Question: I want to make the external link background yellow by adding 'class = 'external'' to them, I don't know how to achieve that. Could someone please help? How to identify external link and how to add class to them accordingly?
'''
<style>
.external { background-color: yellow }
</style>
<ul>
<li><a href="http://google.com">http://google.com</a></li>
<li><a href="/tutorial">/tutorial.html</a></li>
<li>
<a href="ftp://ftp.com/file.zip">ftp://ftp.com/file.zip</a>
</li>
<li><a href="http://nodejs.org">http://nodejs.org</a></li>
</ul>
'''
The result should look like this:

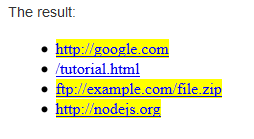
Answer: One approach:
'''
// use Array.prototype.forEach to iterate over the elements returned by
// document.querySelectorAll('li a'):
Array.prototype.forEach.call(document.querySelectorAll('li a'), function (aElem) {
// if the hostname of the <a> element is not the same as the hostname of
// of the current window:
if (aElem.hostname !== window.location.hostname) {
// we can add the 'external' class-name to the element's classList:
aElem.classList.add('external');
}
});
'''
'''
.external {
background-color: #ffa;
}
'''
'''
<ul>
<li><a href="http://google.com">http://google.com</a></li>
<li><a href="/tutorial">/tutorial.html</a></li>
<li>
<a href="ftp://ftp.com/file.zip">ftp://ftp.com/file.zip</a>
</li>
<li><a href="http://nodejs.org">http://nodejs.org</a></li>
</ul>
'''
Slightly more concisely, we could skip the 'if (...)' and simply use 'classList.toggle(classname, boolean)' in the 'forEach()':
'''
// use Array.prototype.forEach to iterate over the elements returned by
// document.querySelectorAll('li a'):
Array.prototype.forEach.call(document.querySelectorAll('li a'), function (aElem) {
// if the switch ('aElem.hostname !== window.location.hostname') evaluates to
// true: we add the supplied classname, if it's
// false: we remove the classname:
aElem.classList.toggle('external', aElem.hostname !== window.location.hostname);
});
'''
'''
.external {
background-color: #ffa;
}
'''
'''
<ul>
<li><a href="http://google.com">http://google.com</a></li>
<li><a href="/tutorial">/tutorial.html</a></li>
<li>
<a href="ftp://ftp.com/file.zip">ftp://ftp.com/file.zip</a>
</li>
<li><a href="http://nodejs.org">http://nodejs.org</a></li>
</ul>
'''
References:
- <URL>